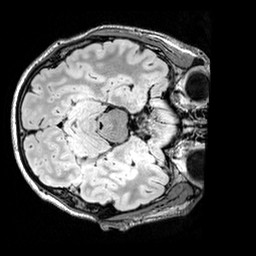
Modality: FLAIR
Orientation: axial
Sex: male
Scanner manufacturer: siemens
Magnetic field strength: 3 T
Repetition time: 5 s
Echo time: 0.395 s